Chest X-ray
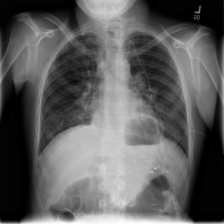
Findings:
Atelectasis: negative
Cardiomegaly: negative
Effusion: negative
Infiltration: positive
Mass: negative
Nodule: negative
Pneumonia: negative
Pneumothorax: negative
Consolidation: negative
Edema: negative
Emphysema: negative
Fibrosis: negative
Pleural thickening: negative
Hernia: negative